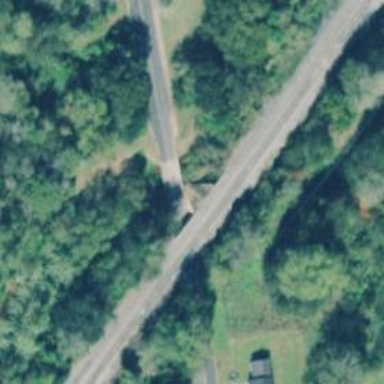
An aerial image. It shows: Railway bridge over siding rail track.